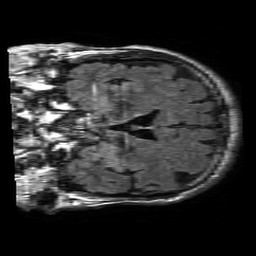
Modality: FLAIR
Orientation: coronal
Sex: male
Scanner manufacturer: philips
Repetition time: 11 s
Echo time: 0.125 s